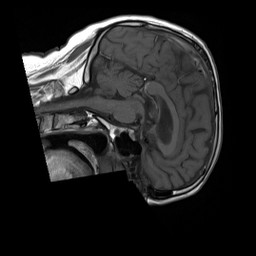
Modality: T1w
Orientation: sagittal
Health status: ill
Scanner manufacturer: siemens
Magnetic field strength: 1.5 T
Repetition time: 0.379 s
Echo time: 0.0099 s